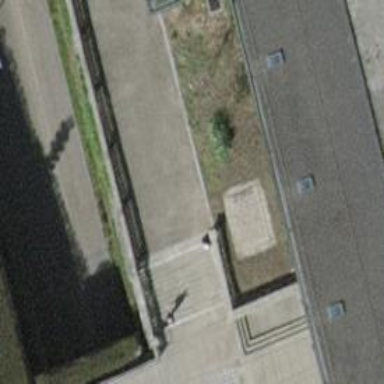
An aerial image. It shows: Set of concrete steps.